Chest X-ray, AP view. Patient: 76 years old, sex M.
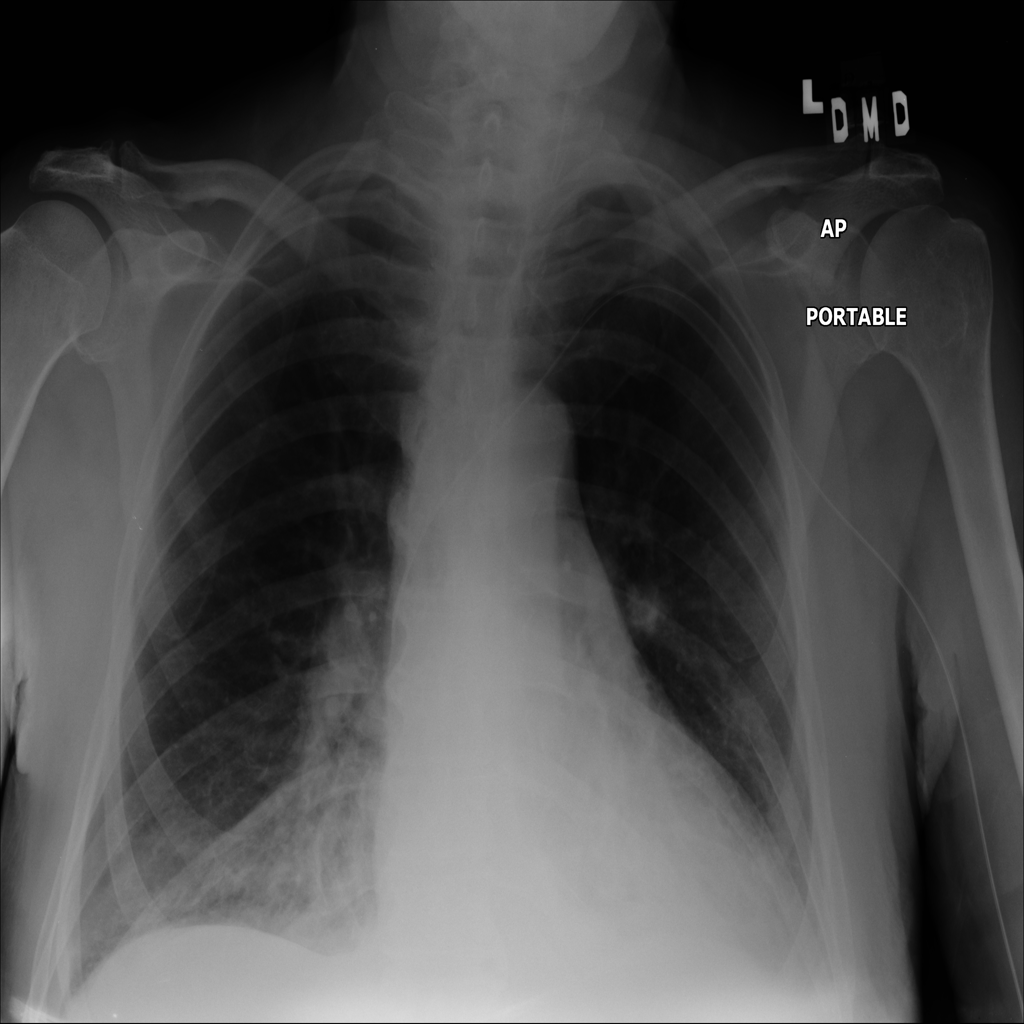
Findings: Infiltration